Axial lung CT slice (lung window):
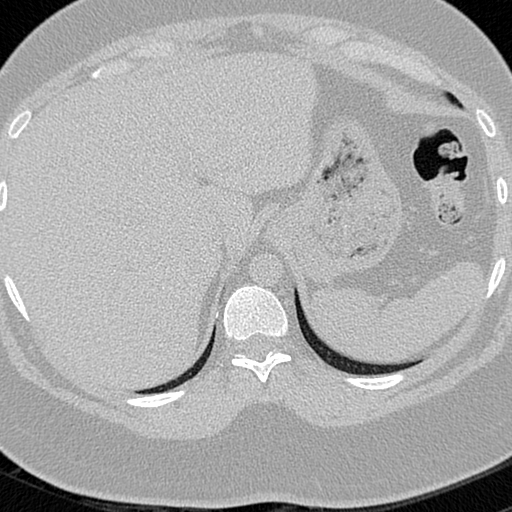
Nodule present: no